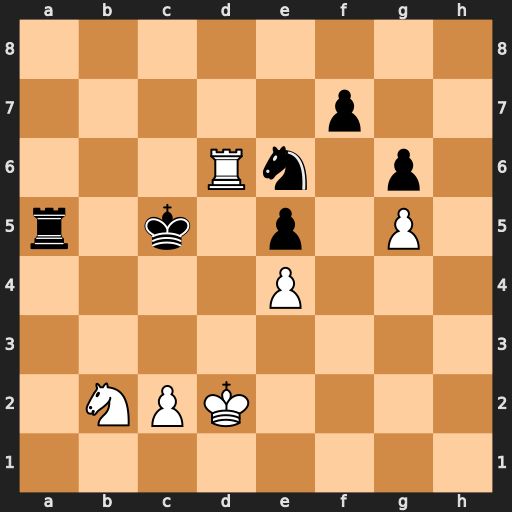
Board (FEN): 8/5p2/3Rn1p1/r1k1p1P1/4P3/8/1NPK4/8
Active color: w
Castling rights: -
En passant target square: -
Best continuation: Rd5+ Kc6 Rxa5